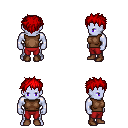
a pixel art fantasy rpg character, male body template, dark elf, purple skin, brown sleeveless shirt, red pants, red bedhead hairstyle, brown shoes, four views (front, back, left, right), 2x2 character sprite sheet, small pixel art, hard edges, no anti-aliasing